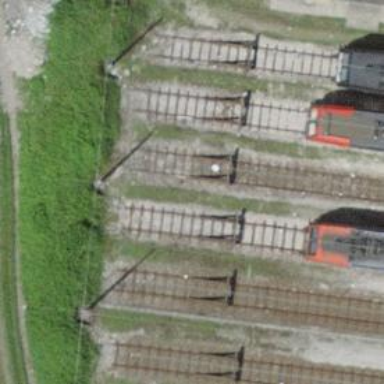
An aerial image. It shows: Abandoned railway yard.